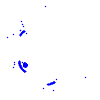
Particle: electron